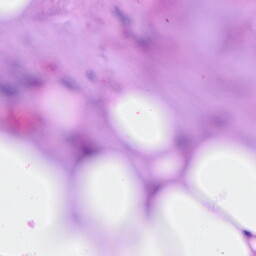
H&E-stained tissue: Breast